Question: I'm trying to find a white rectangle in an image. The rectangle size is fixed. This is what I've come up as of yet:
'''
BufferedImage bImage = bufferedImage;
int height = bufferedImage.getHeight(); //~1100px
int width = bufferedImage.getWidth(); //~1600px
int neededWidth = width / 2;
int neededHeight = 150;
int x = 0;
int y = 0;
boolean breaker = false;
boolean found = false;
int rgb = 0xFF00FF00;
int fx, fy;
fx = fy = 0;
JavaLogger.log.info("width, height: " + w + ", " + h);
while ((x != (width / 2) || y != (height - neededHeight)) && found == false) {
for (int i = y; i - y < neededHeight + 1; i++) {
for (int j = x; j - x < neededWidth + 1; j++) { //Vareetu buut, ka +1 vajadziigs
//JavaLogger.log.info("x,y: " + j + ", " + i);
long pixel = bImage.getRGB(j, i);
if (pixel != colorWhite && pixel != -1) {
//bImage.setRGB(j, i, rgb);
//JavaLogger.log.info("x,y: " + (j+x) + ", " + (i+y));
breaker = true;
break;
} else {
//bImage.setRGB(j, i, 0xFFFFFF00);
}
//printPixelARGB(pixel);
if ((i - y == neededHeight-10) && j - x == neededWidth-10) {
JavaLogger.log.info("width, height: " + x + ", " + y + "," + j + ", " + i);
fx = j;
fy = i;
found = true;
breaker = true;
break;
}
}
if (breaker) {
breaker = false;
break;
}
}
if (x < (width / 2)) {
x++;
} else {
if (y < (height - neededHeight)) {
y++;
x = 0;
} else {
break;
}
}
//JavaLogger.log.info("width, height: " + x + ", " + y);
}
if (found == true) {
for (int i = y; i < fy; i++) {
for (int j = x; j < fx; j++) {
bImage.setRGB(j, i, 0xFF00FF3F);
}
}
}
JavaLogger.log.info("width, height: " + w + ", " + h);
'''
This works ok, if the rectangle I need is close to the begining of '(0;0)', but as it get further away, the performance degrades quite severely. I'm wondering, if there's something that can be done?
For example, this search took nearly 8s, which is quite a lot.

I'm thinking, that this can deffinitely be done more effectively. Maybe some blob finding? Read about it, but I've no idea how to apply it.
Also, I'm new to both Java and Image processing, so any help is appreciated.
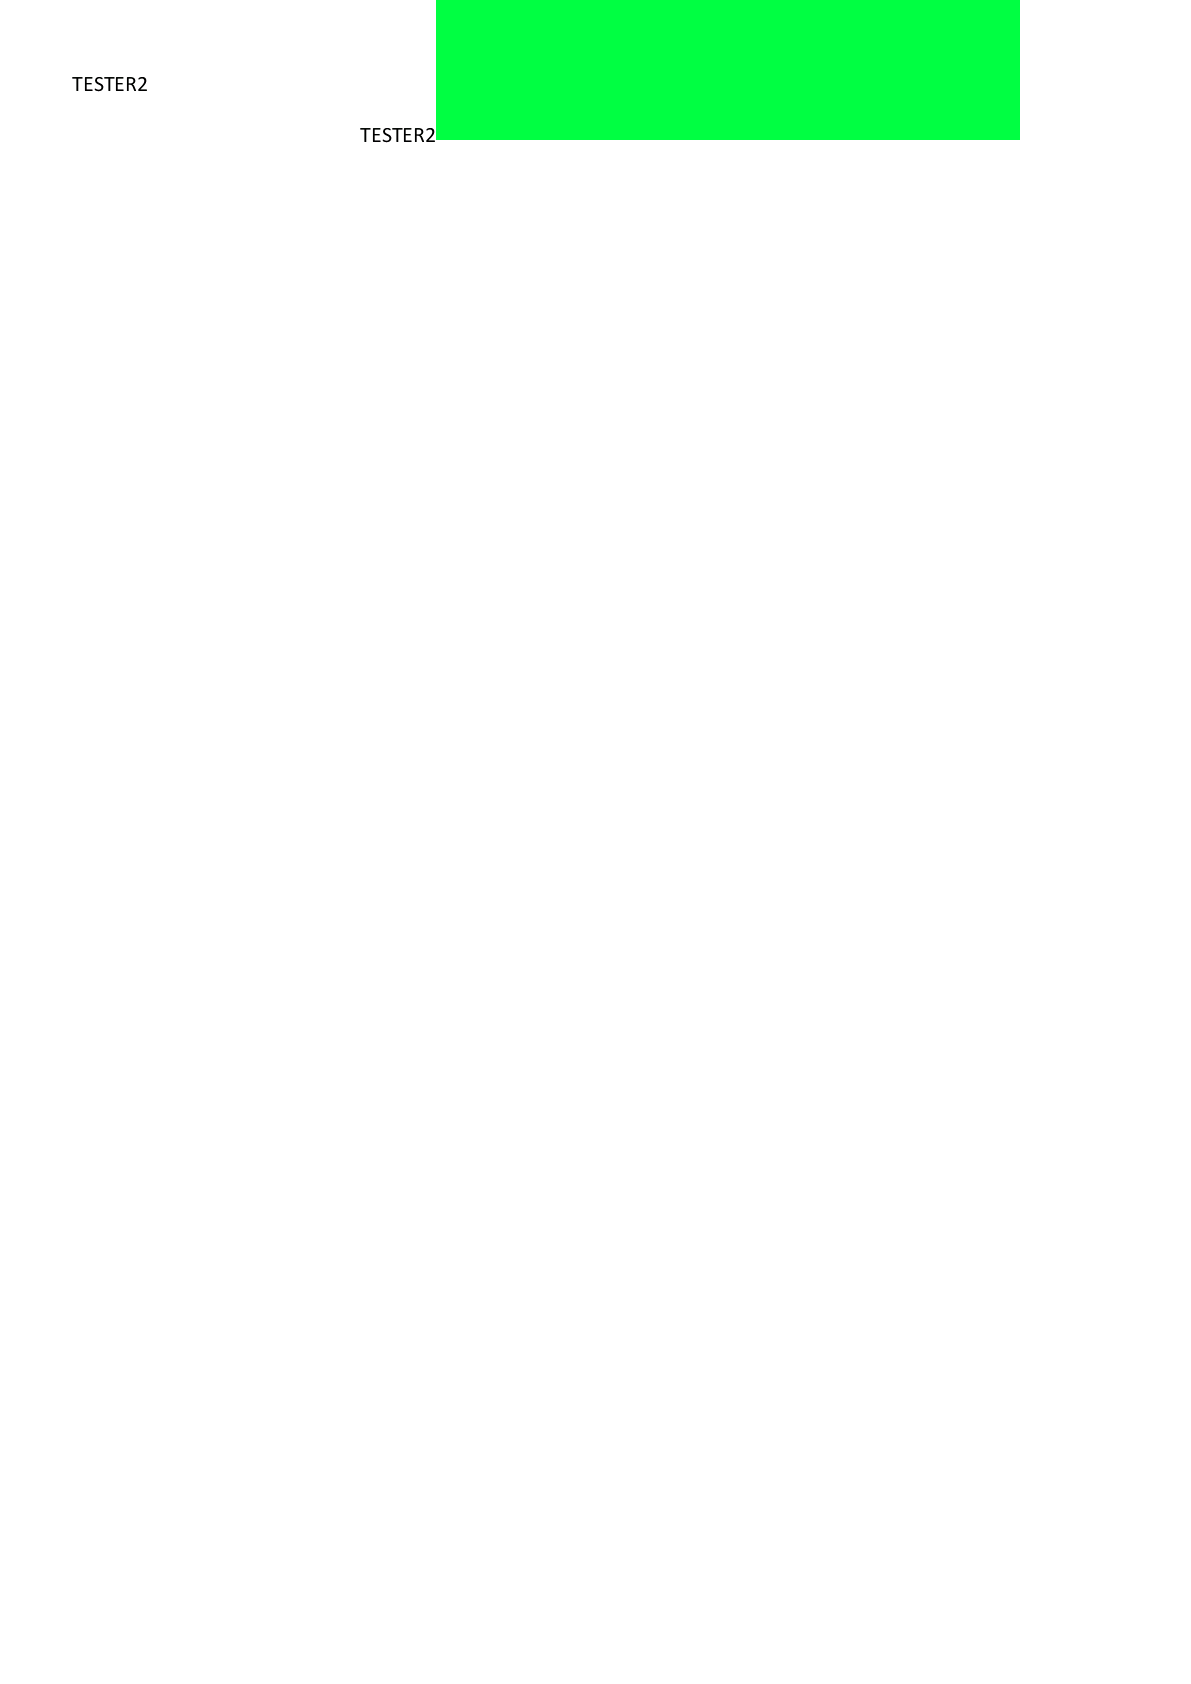
Answer: This is very rough, but successfully finds all the white pixels in the image, more checking can be done to ensure it is the size you want and everything is there but the basics are there.
PS: I have not tested with your image. 'r' and 'this.rc' is picture size and 'p' and 'this.px' is the inner rectangle size
'''
public static void main(String[] args) {
JFrame frame = new JFrame();
final int r = 100;
final int p = 10;
NewJPanel pan = new NewJPanel(r, p, new A() {
@Override
public void doImage(BufferedImage i) {
int o = 0;
for (int j = 0; j < i.getWidth() - p; j++) {
for (int k = 0; k < i.getHeight() - p; k++) {
PixelGrabber pix2 = new PixelGrabber(
i, j, k, p, p, false);
try {
pix2.grabPixels();
} catch (InterruptedException ex) {}
int pixelColor = pix2.getColorModel()
.getRGB(pix2.getPixels());
Color c = new Color(pixelColor);
if (c.equals(Color.WHITE)) {
System.out.println("Found at : x:" + j + ",y:" + k);
}
}
}
}
});
frame.getContentPane().add(pan);
frame.setDefaultCloseOperation(JFrame.EXIT_ON_CLOSE);
frame.setSize(500, 500);
frame.setLocationRelativeTo(null);
frame.setVisible(true);
}
private interface A {
void doImage(BufferedImage i);
}
private static class NewJPanel extends JPanel {
private static final long serialVersionUID = -5348356640373105209L;
private BufferedImage image = null;
private int px;
private int rc;
private A a;
public NewJPanel(int r, int p, A a) {
this.px = p;
this.rc = r;
this.a = a;
}
public BufferedImage getImage() {
return image;
}
@Override public void paint(Graphics g) {
super.paint(g);
image = new BufferedImage(this.rc, this.rc,
BufferedImage.TYPE_INT_ARGB);
java.awt.Graphics2D g2 = image.createGraphics();
g2.setColor(Color.BLACK);
g2.fillRect(0, 0, this.rc, this.rc);
g2.setColor(Color.WHITE);
g2.fillRect(
new Random().nextInt(this.rc - this.px),
new Random().nextInt(this.rc - this.px),
this.px, this.px);
g.drawImage(image, this.rc, this.rc, this);
this.a.doImage(this.image);
}
}
'''